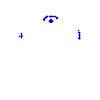
Particle: proton